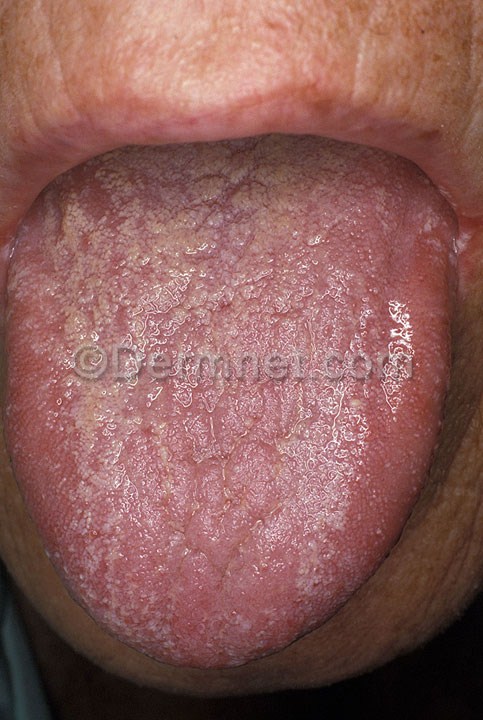
Disease: Tinea Ringworm Candidiasis and other Fungal Infections